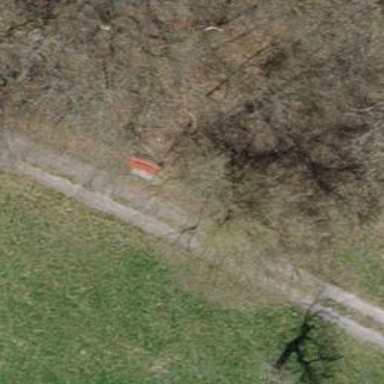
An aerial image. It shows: Red bench.